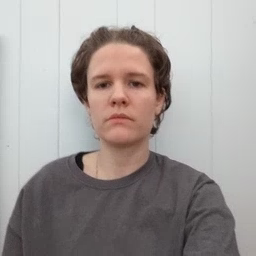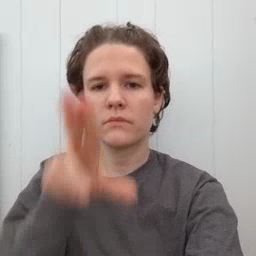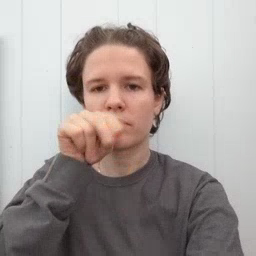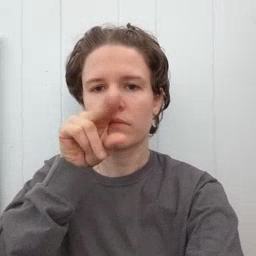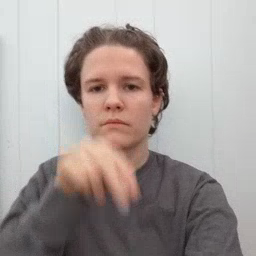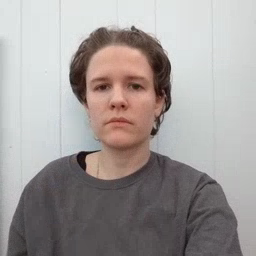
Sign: duck